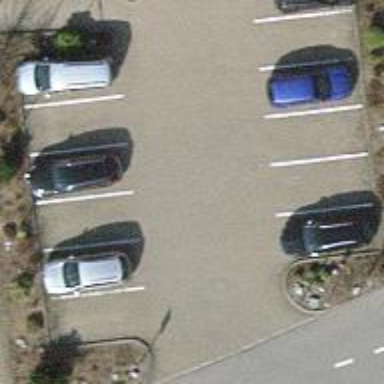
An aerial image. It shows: Parking area with asphalt surface.